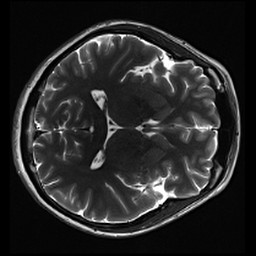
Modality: inplaneT2
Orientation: axial